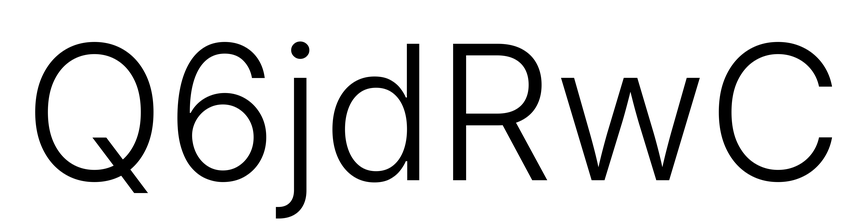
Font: Inter_Light